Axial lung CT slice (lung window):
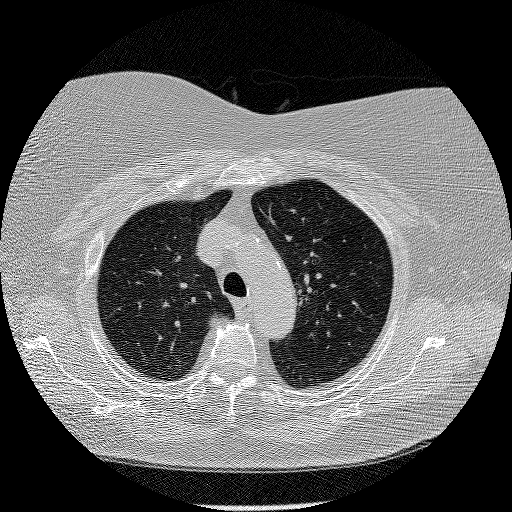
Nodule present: no